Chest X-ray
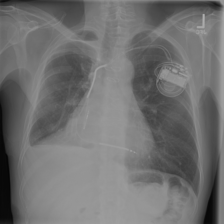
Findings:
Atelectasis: negative
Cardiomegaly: negative
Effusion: negative
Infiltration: negative
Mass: negative
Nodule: negative
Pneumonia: negative
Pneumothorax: negative
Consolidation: negative
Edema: negative
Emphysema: negative
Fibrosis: negative
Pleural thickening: negative
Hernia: negative